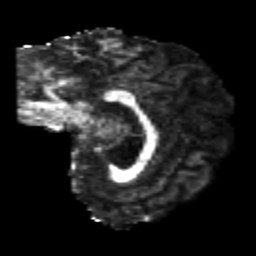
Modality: FA
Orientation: sagittal
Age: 25
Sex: male
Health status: healthy
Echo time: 0.074 s